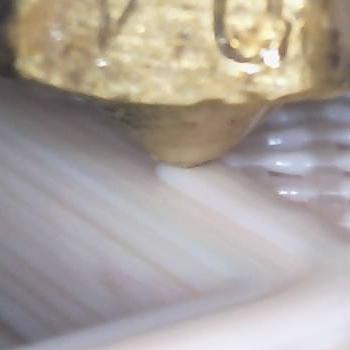
Flow rate: 300%